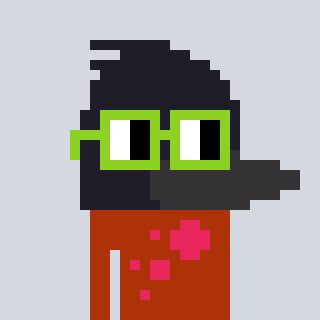
a pixel art character with square light green glasses, a raven-shaped head and a hotbrown-colored body on a cool background